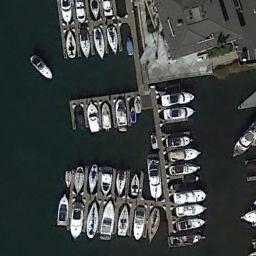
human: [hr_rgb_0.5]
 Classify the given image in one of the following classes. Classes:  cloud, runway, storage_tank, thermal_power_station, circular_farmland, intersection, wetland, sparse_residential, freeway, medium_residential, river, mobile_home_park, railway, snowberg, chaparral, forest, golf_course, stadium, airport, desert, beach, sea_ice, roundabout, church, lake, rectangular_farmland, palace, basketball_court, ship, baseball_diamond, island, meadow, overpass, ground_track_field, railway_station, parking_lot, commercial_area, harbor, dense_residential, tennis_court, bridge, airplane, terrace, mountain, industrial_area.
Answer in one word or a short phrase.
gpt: harbor